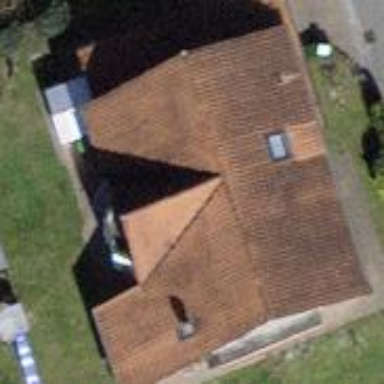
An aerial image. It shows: Building with tile roof.